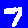
Digit: 7